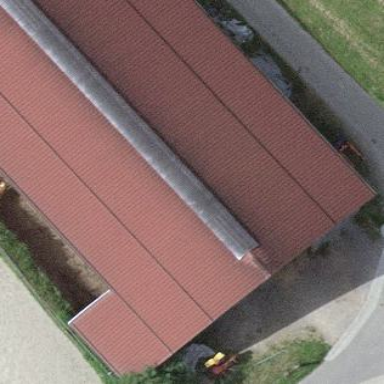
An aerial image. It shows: Stable building with gabled roof.